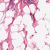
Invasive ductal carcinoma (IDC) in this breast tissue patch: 0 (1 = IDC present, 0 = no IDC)